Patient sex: M
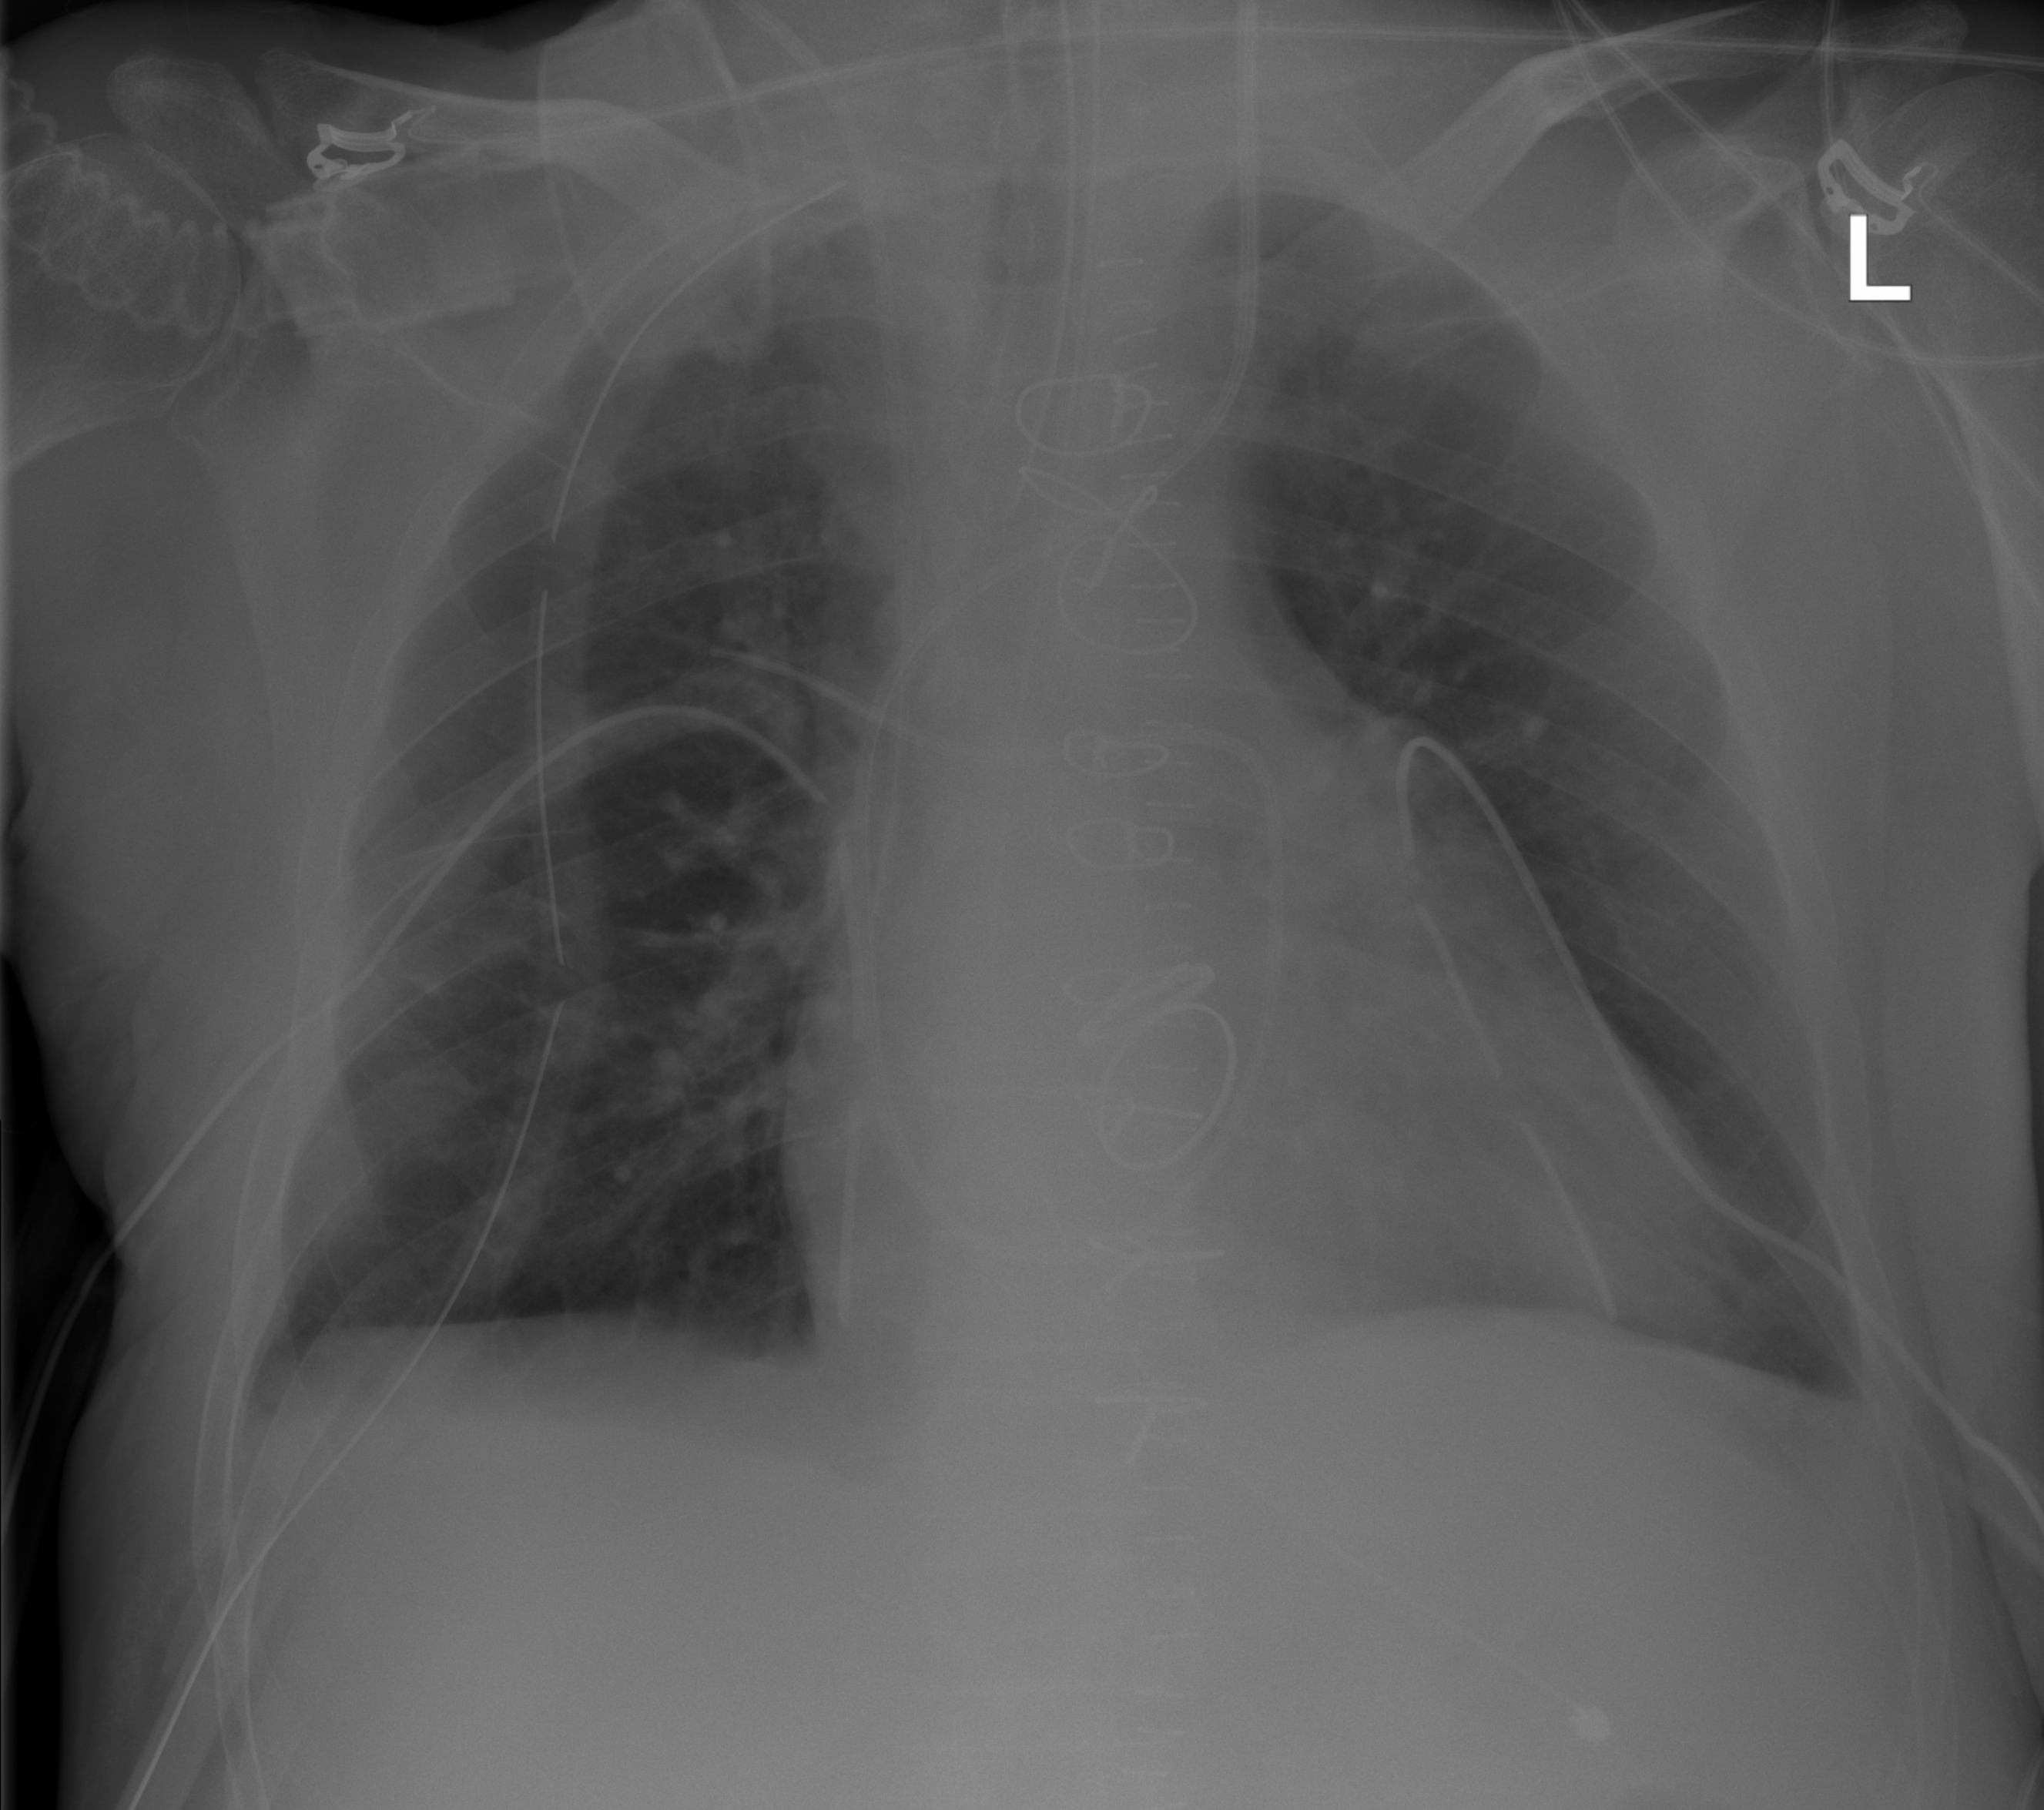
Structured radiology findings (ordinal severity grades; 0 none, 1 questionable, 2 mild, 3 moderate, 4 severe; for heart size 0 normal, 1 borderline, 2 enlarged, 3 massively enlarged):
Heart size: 1
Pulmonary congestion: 0
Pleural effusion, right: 0
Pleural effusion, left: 1
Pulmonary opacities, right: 0
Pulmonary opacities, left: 0
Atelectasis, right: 0
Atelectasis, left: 0